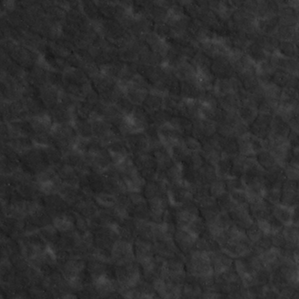
Label: non_frost